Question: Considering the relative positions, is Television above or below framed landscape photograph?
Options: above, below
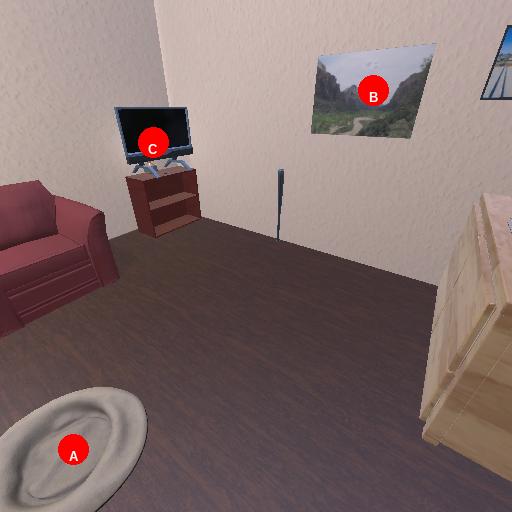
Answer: above